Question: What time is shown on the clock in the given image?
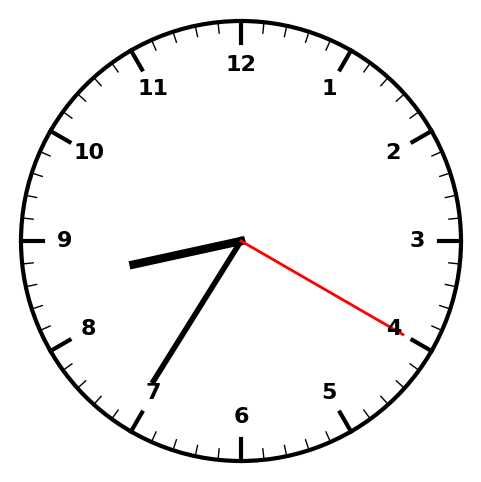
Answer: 08:35:20